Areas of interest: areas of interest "Park Square"
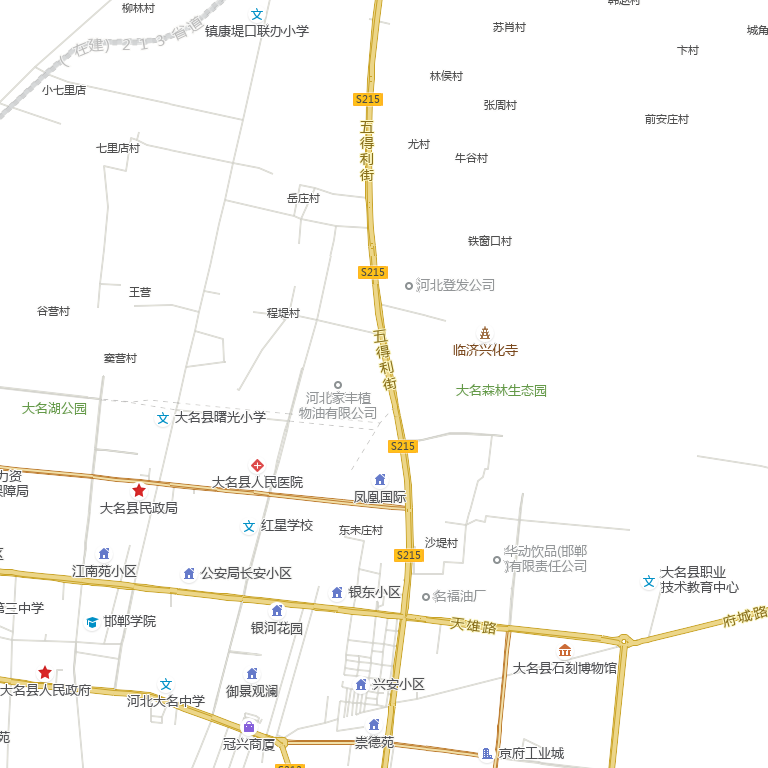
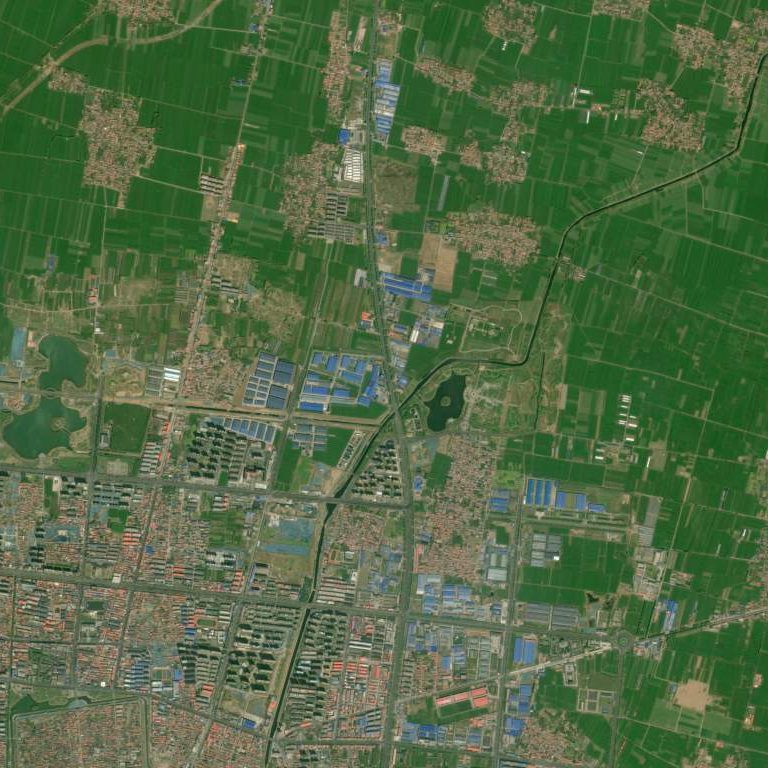